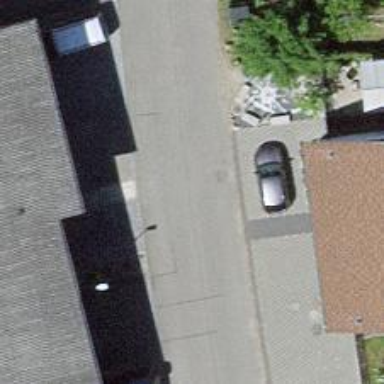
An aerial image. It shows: Smoothly paved residential road.